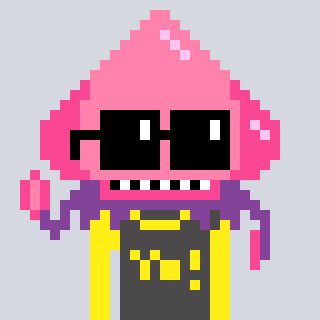
a pixel art character with square black sunglasses, a squid-shaped head and a grayscale-colored body on a cool background